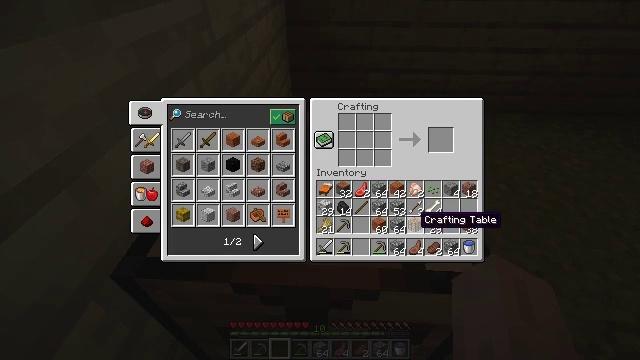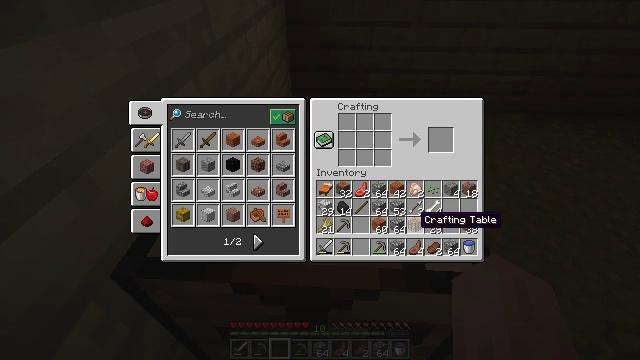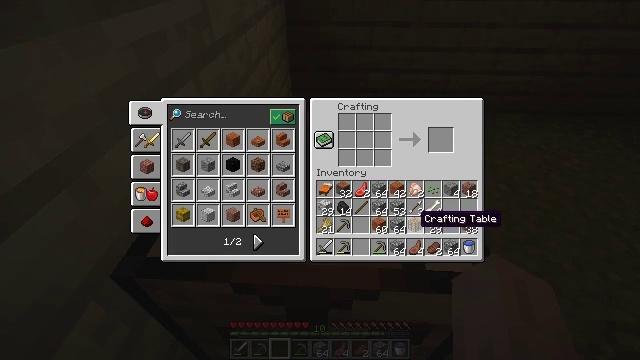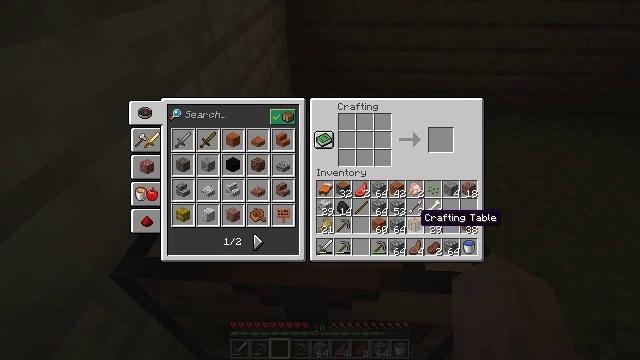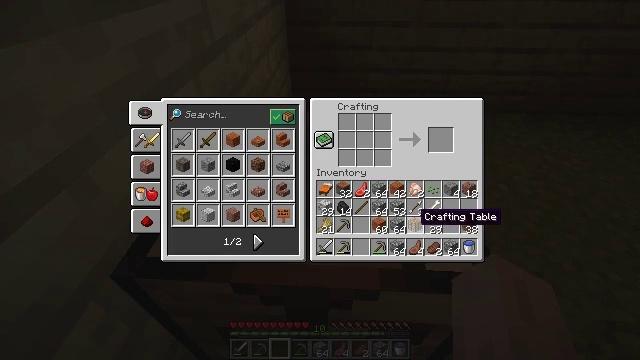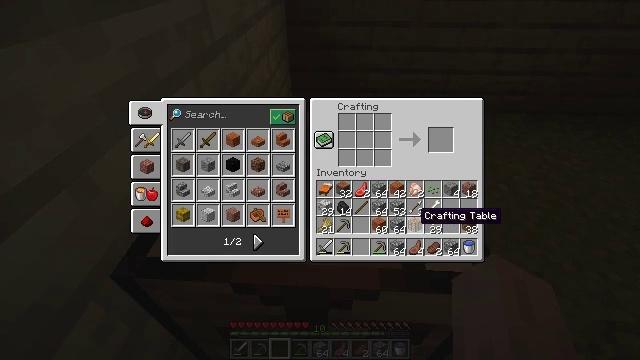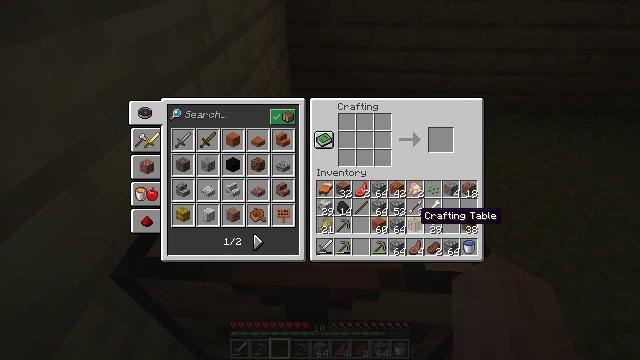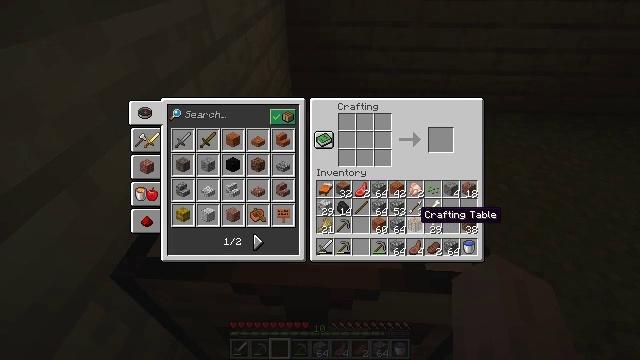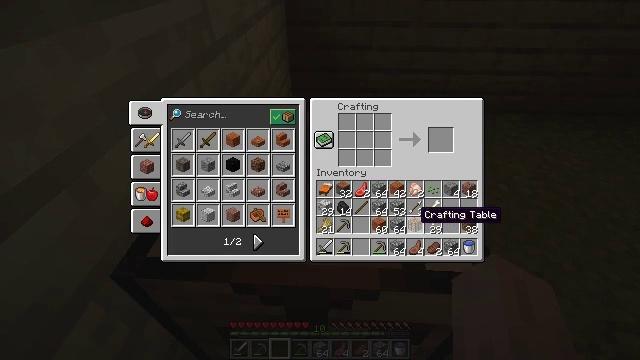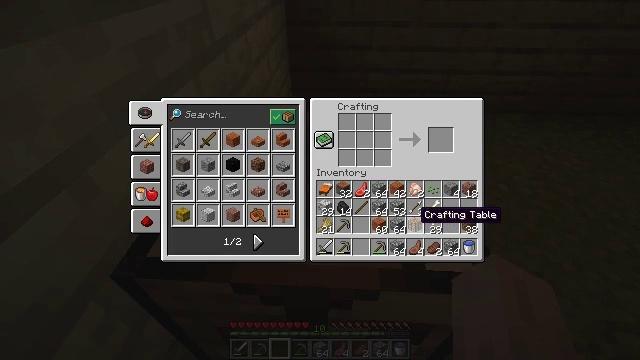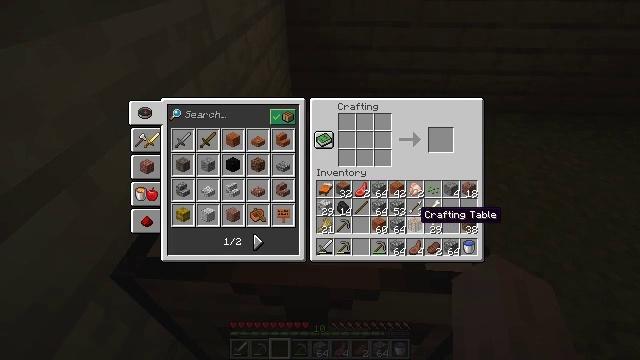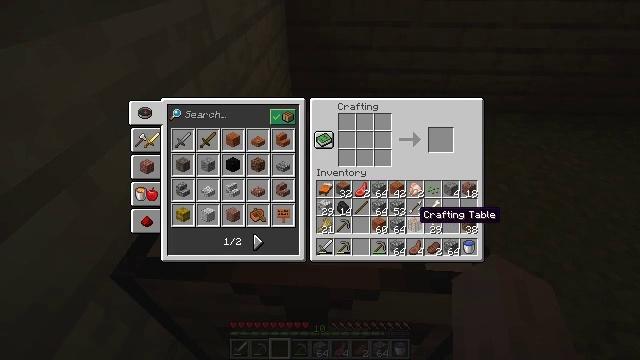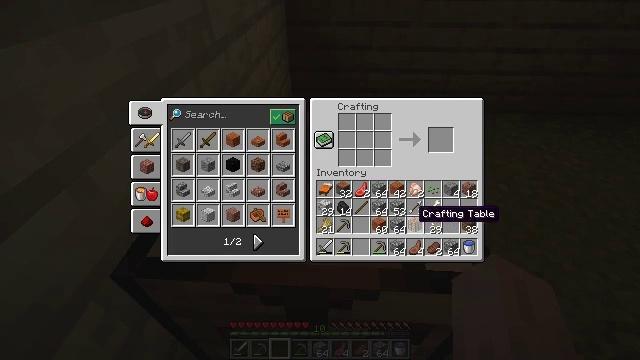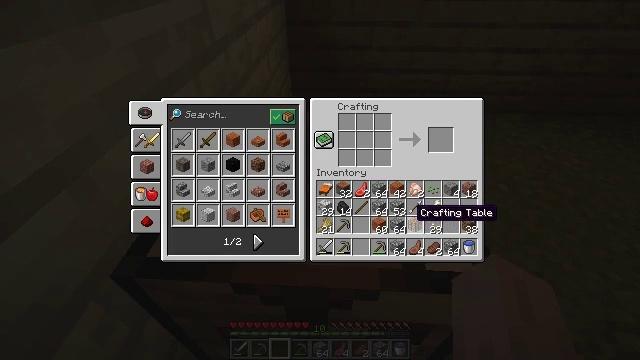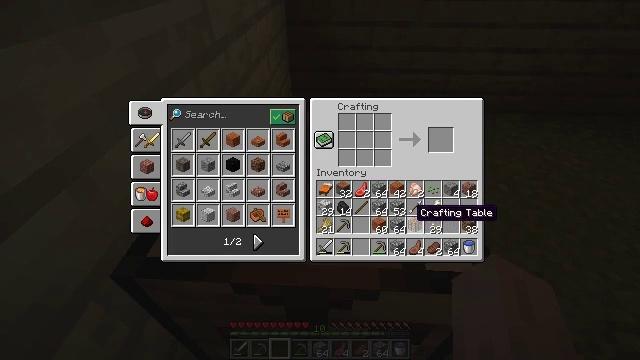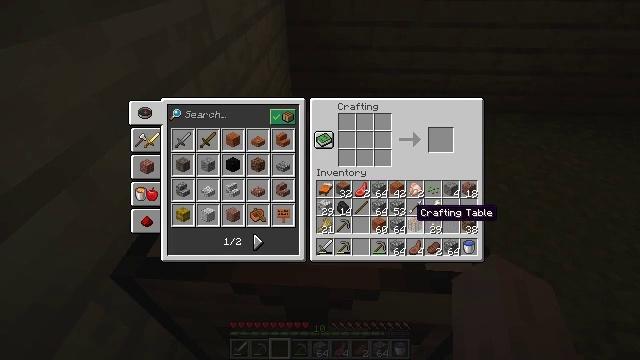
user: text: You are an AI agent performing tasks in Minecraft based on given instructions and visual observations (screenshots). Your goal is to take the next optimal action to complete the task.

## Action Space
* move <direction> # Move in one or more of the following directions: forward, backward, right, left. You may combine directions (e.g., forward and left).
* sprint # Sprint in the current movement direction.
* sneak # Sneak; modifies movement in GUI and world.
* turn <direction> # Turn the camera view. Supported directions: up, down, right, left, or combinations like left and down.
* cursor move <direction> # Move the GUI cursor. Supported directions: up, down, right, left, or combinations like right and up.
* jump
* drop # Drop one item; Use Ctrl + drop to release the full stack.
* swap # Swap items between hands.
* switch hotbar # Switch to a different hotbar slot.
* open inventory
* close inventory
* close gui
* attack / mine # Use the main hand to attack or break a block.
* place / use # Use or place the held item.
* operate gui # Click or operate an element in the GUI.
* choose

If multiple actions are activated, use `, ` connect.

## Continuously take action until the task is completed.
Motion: motion action
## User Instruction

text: Craft an acacia button.
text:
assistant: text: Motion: no_op
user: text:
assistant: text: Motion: no_op
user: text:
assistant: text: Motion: no_op
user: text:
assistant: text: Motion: no_op
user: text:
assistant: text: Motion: no_op
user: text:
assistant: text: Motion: no_op
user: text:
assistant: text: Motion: no_op
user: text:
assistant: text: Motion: no_op
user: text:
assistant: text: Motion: no_op
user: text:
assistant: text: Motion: no_op
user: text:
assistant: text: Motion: no_op
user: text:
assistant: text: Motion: no_op
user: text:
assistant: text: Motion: no_op
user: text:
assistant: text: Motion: no_op
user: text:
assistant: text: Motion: no_op
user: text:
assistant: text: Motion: no_op
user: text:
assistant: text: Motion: no_op
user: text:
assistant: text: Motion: cursor move right
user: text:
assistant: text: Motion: cursor move right
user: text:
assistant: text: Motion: no_op
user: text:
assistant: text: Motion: no_op
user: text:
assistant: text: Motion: no_op
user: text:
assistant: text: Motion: no_op
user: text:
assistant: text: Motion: no_op
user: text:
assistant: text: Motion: no_op
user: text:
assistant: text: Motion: no_op
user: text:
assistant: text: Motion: no_op
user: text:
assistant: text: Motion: no_op
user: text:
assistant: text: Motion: no_op
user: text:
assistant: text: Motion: no_op